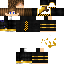
A male human skin with dark skin, wearing brown long hair dressed in a black hoodie and black pants, featuring a closed mouth.